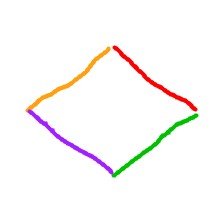
Shape: rhombus